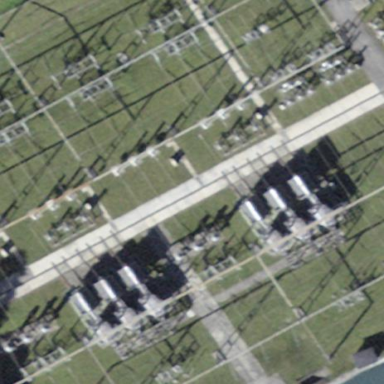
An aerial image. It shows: Transmission-level power substation.